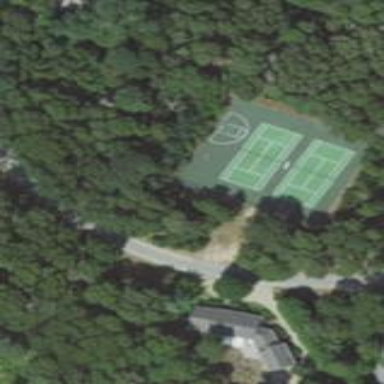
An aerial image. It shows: Multi-sport pitch area suitable for tennis and basketball activities.